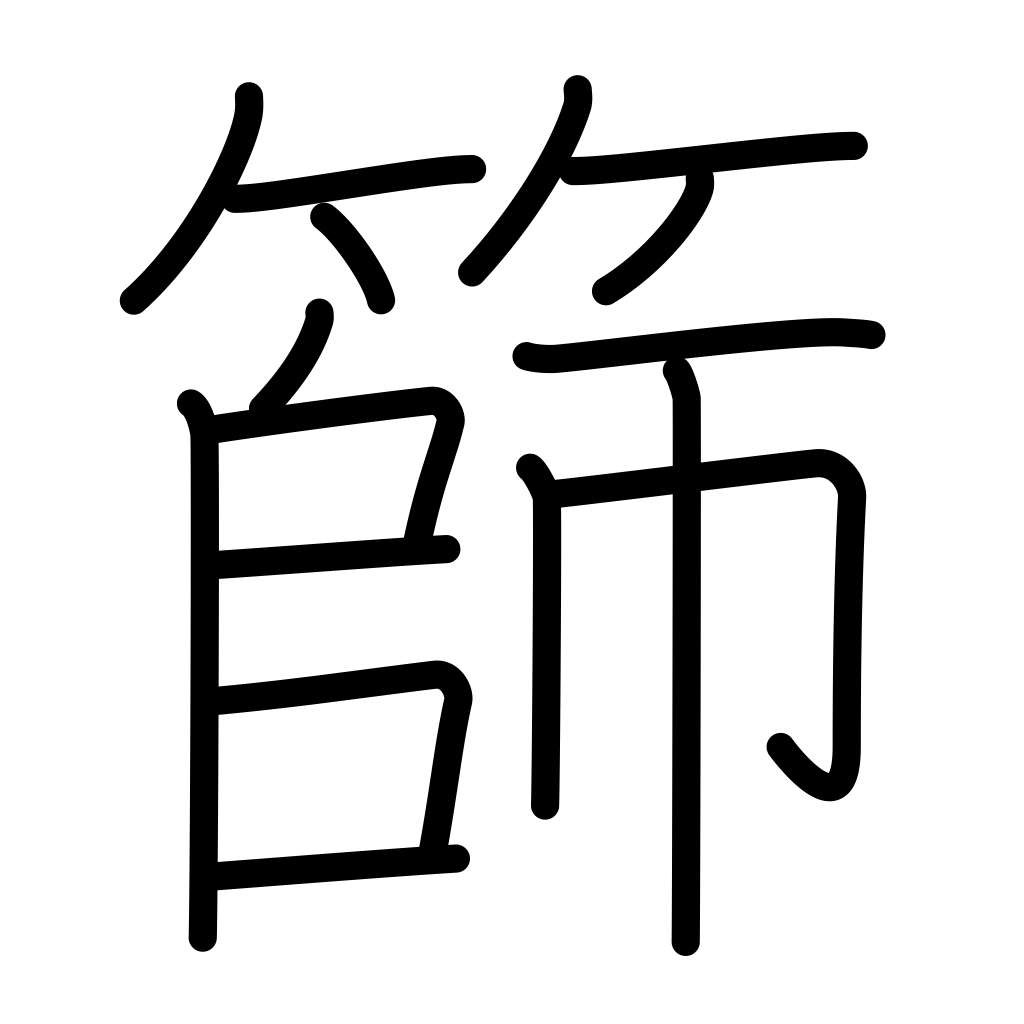
Meaning: sieve, sift, screen